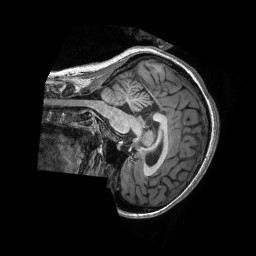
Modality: T1w
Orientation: sagittal
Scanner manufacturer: siemens
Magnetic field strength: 3 T
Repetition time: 2.3 s
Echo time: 0.00308 s